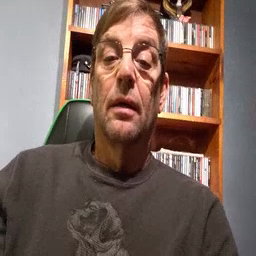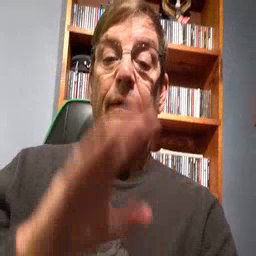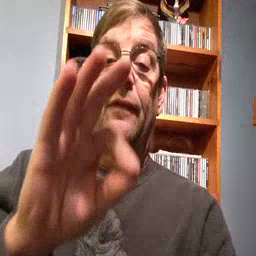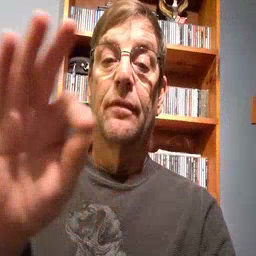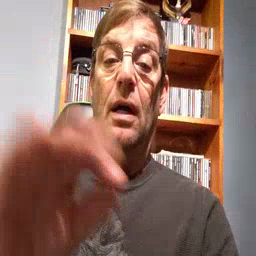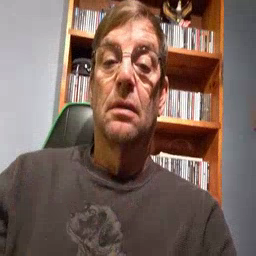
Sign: frenchfries